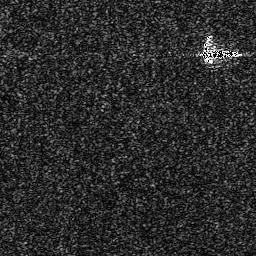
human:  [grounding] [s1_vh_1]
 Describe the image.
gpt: In the satellite image, there is  <ref>1 small ship </ref> <box>[[78, 17, 91, 23, 0]]</box> located at top right.